Interaction volume radius: 5 \u00c5
Interaction volume height: 30 \u00c5
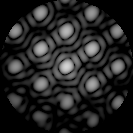
Disorder parameter: 0.03787